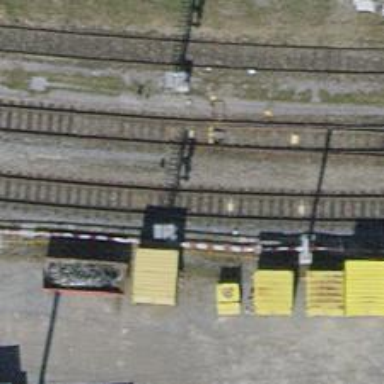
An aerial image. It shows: Railway signal.